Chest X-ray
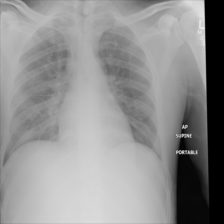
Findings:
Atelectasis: negative
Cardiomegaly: negative
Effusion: negative
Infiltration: negative
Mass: negative
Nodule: negative
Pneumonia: negative
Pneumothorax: negative
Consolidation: negative
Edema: negative
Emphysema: negative
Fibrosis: negative
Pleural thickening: negative
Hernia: negative